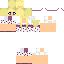
A female human skin with pale skin, wearing blonde long hair dressed in a blue tshirt and red pants, featuring a closed mouth.